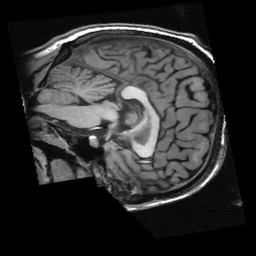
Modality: T1w
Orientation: sagittal
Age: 20
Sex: female